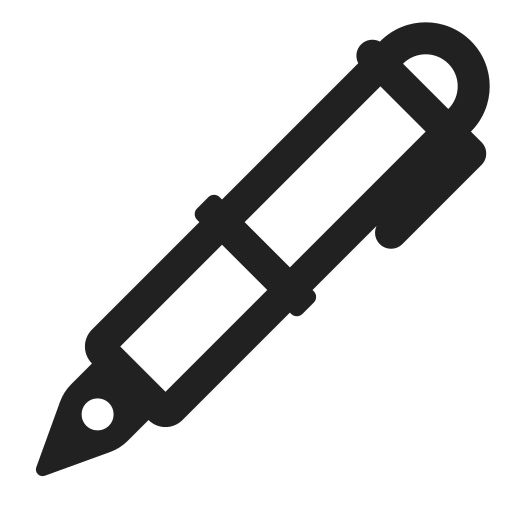
fountain pen high contrast